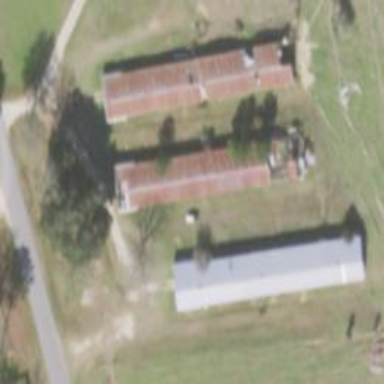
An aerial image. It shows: Poultry farmyard.